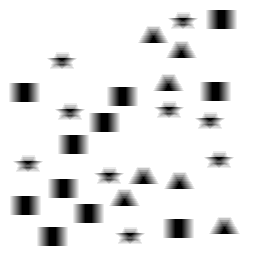
Squares: 11
Triangles: 7
Stars: 9
Total shapes: 27